Field crop: maize
Growth stage: 1
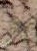
Species: salsola